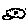
Label: cloud